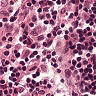
Metastatic tissue present: no